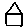
Label: house